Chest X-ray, PA view. Patient: 46 years old, sex M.
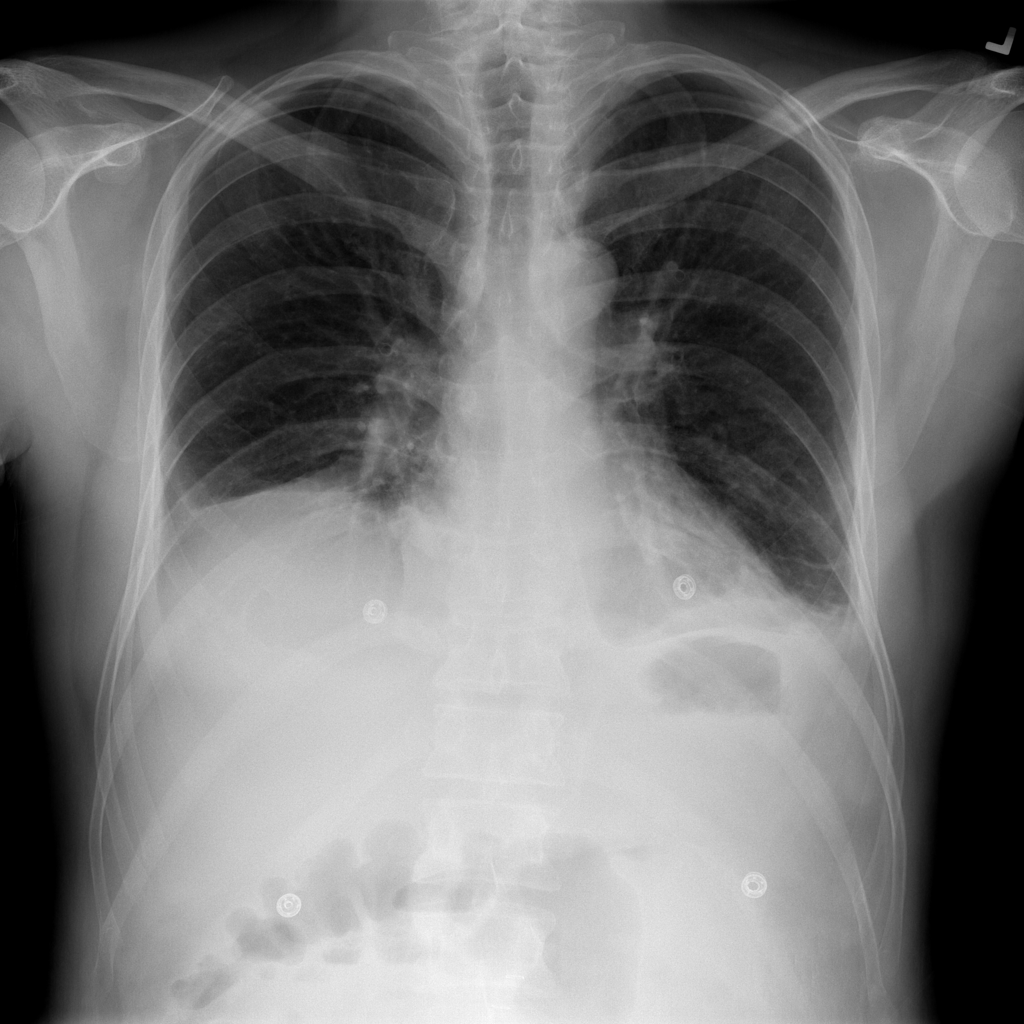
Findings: Atelectasis